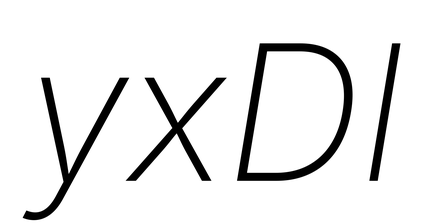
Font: Inter-Italic_ExtraLight_Italic